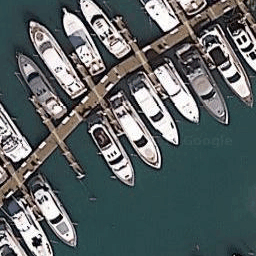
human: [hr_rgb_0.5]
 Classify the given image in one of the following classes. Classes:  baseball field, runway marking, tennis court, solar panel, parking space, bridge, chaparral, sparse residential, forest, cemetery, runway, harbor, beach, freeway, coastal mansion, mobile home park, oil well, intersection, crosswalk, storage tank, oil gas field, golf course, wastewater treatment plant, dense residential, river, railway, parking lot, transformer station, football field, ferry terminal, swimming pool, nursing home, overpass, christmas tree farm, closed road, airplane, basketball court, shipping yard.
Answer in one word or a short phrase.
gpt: harbor